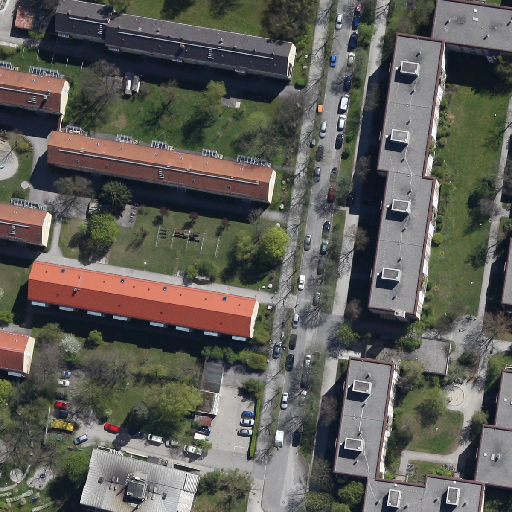
Referring expression: sidewalk along with tree